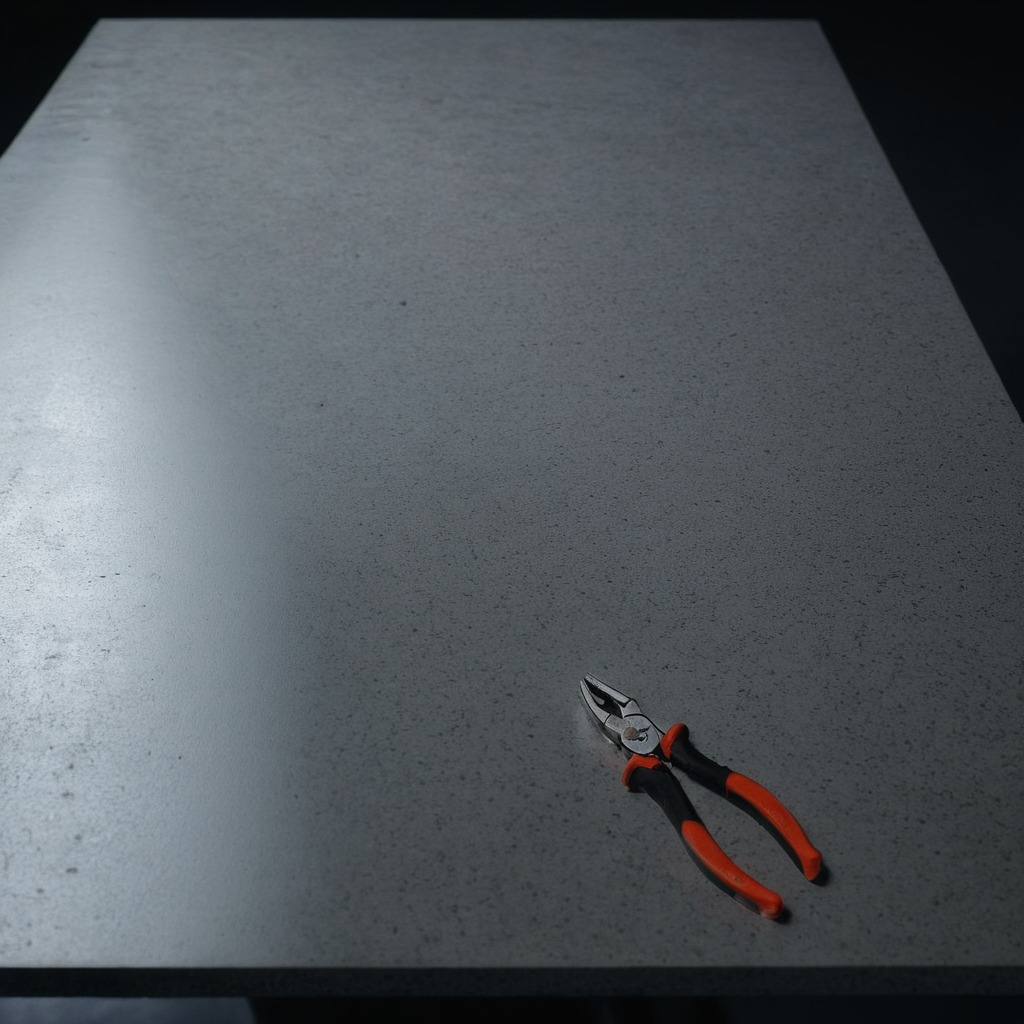
A plier is lying on the clean granite table inside a workshop at night dim ambient light soft shadows worn but